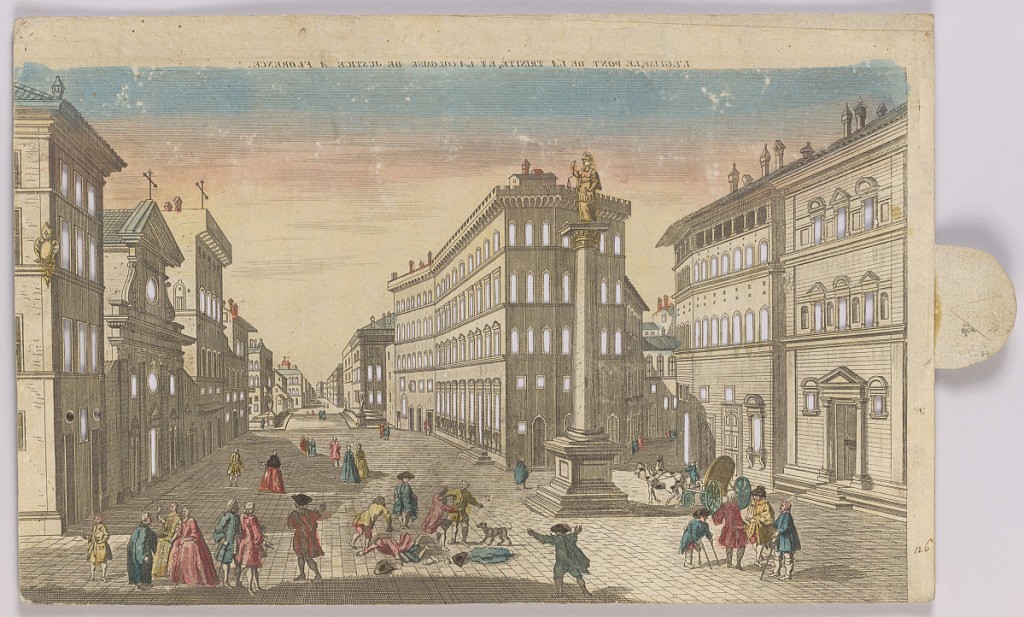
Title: Peep-Show Print
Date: mid-18th century
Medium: Engraving and brush and wash on paper
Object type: Print
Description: Peep-show print